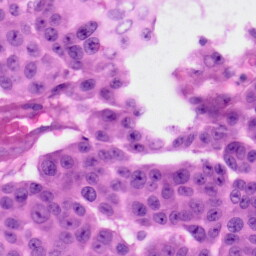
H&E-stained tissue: Skin